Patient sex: M
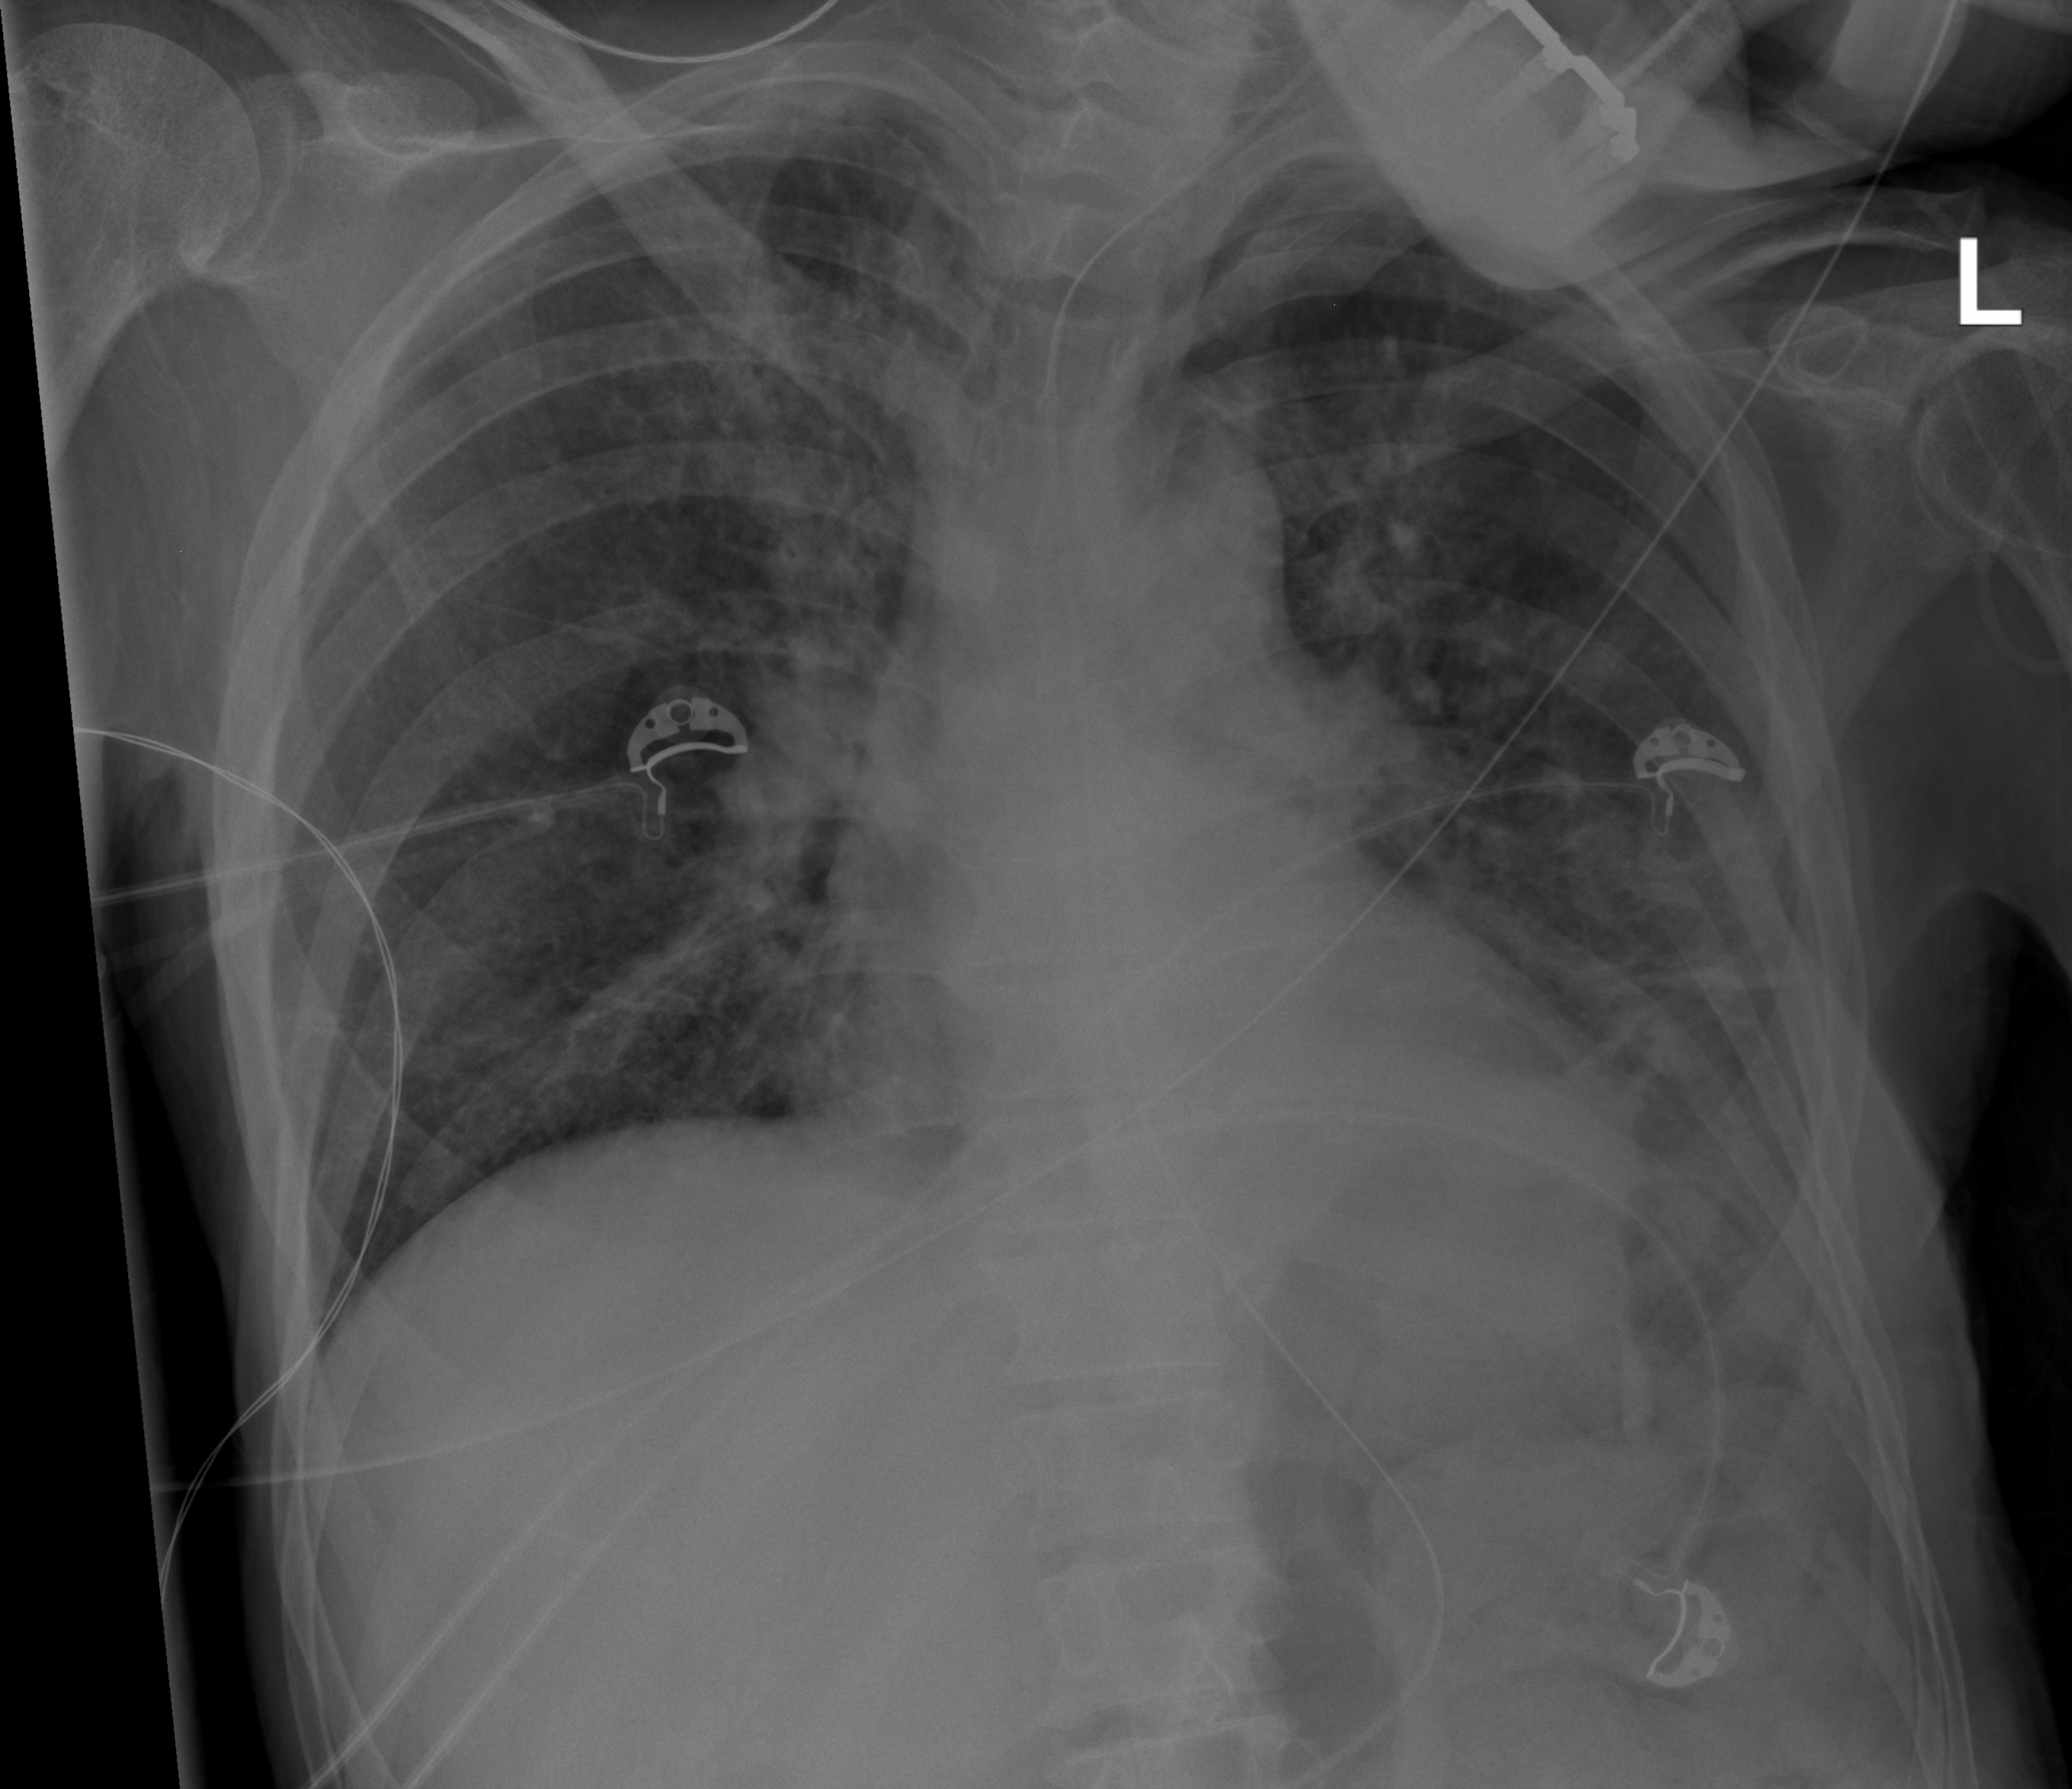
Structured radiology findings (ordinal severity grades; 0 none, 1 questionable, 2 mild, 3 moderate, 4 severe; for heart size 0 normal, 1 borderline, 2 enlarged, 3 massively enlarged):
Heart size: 1
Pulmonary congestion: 2
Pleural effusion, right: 0
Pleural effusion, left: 2
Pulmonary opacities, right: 2
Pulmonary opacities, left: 2
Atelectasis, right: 1
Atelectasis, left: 3